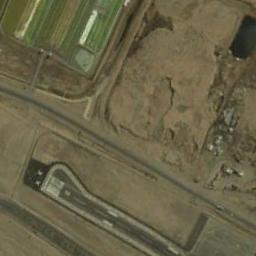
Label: runway